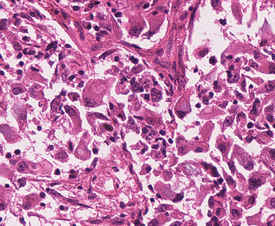
Tumor epithelial tissue: yes
Tumor-associated stroma tissue: yes
Normal tissue: no